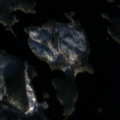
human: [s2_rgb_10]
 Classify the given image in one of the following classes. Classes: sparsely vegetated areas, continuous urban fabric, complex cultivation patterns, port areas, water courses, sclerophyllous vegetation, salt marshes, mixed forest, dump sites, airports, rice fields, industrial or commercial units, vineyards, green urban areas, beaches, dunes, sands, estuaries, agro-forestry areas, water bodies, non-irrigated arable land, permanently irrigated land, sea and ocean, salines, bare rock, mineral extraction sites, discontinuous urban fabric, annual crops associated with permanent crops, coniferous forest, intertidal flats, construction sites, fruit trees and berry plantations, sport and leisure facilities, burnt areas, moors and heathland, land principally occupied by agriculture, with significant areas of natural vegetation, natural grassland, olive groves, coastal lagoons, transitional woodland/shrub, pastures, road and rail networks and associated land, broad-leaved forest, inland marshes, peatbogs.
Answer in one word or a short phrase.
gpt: coniferous forest, water bodies